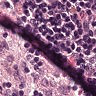
Metastatic tissue present: no